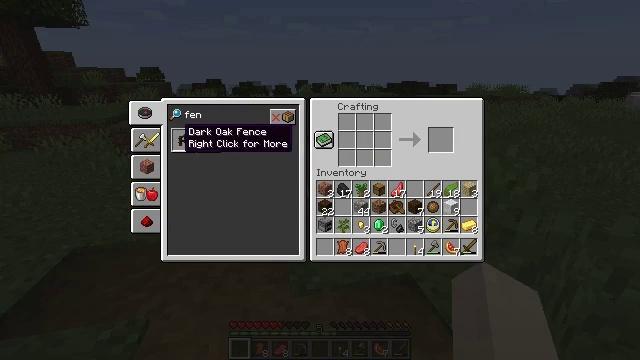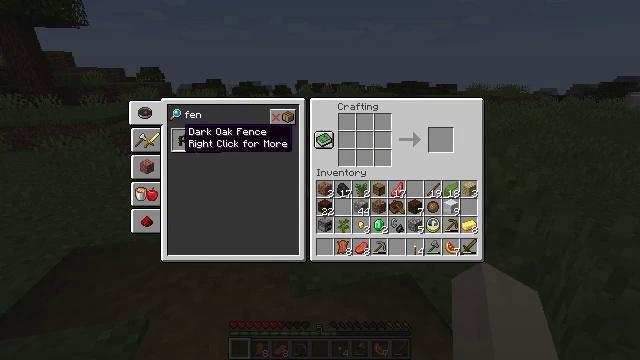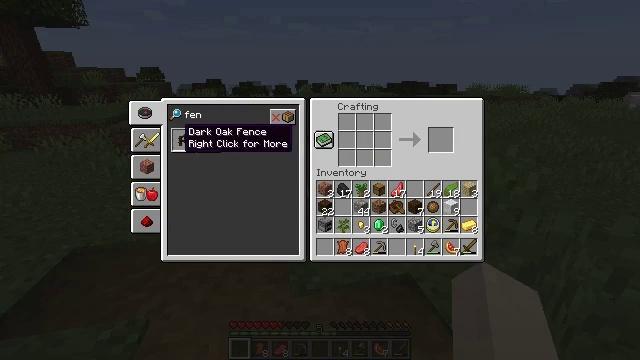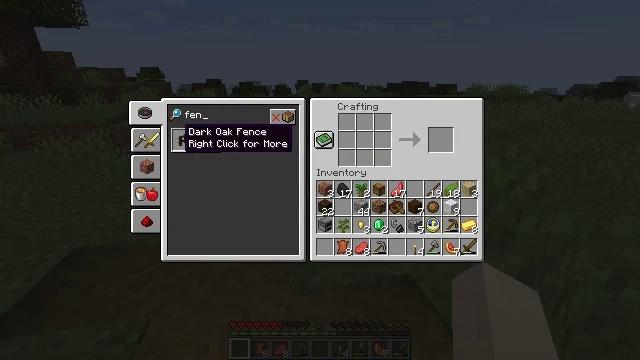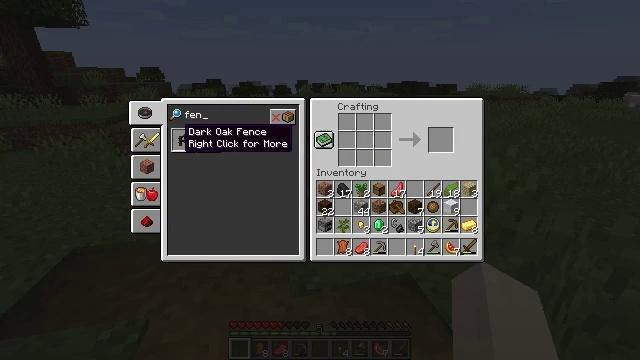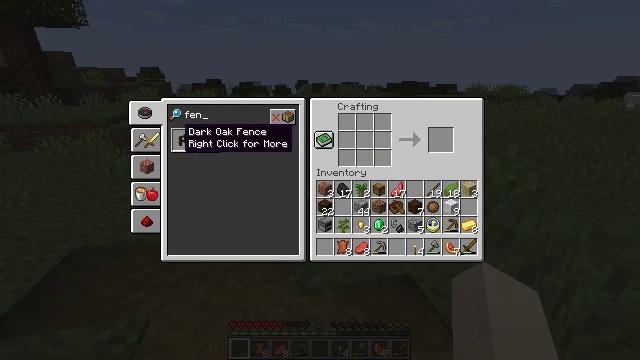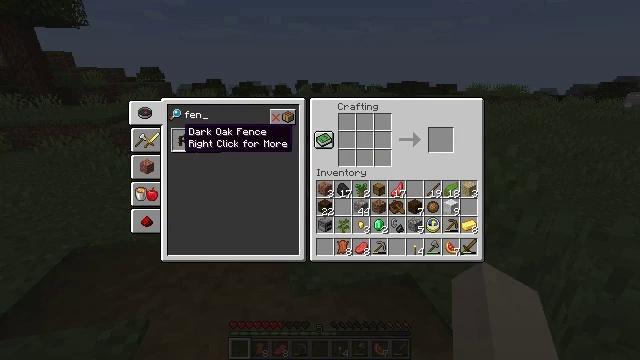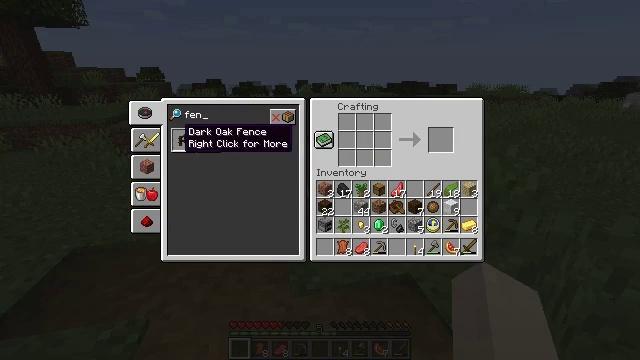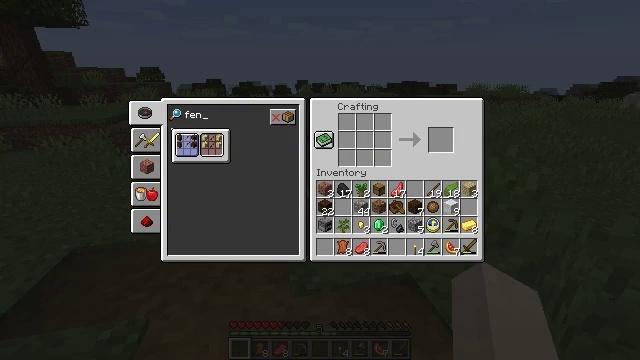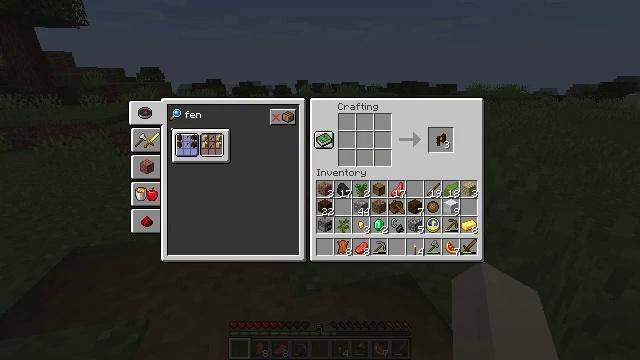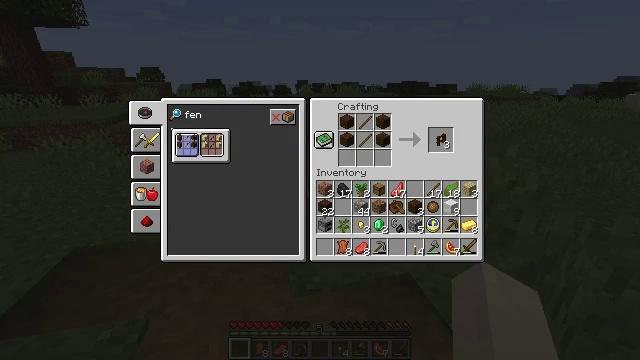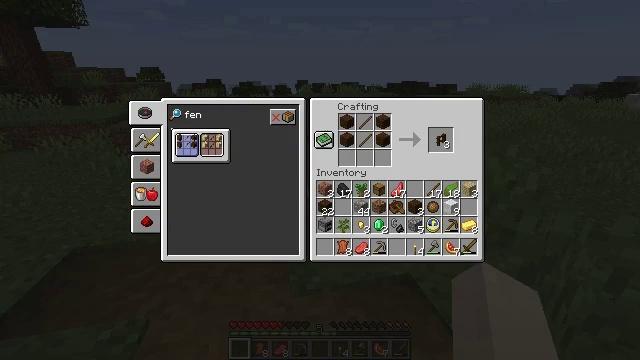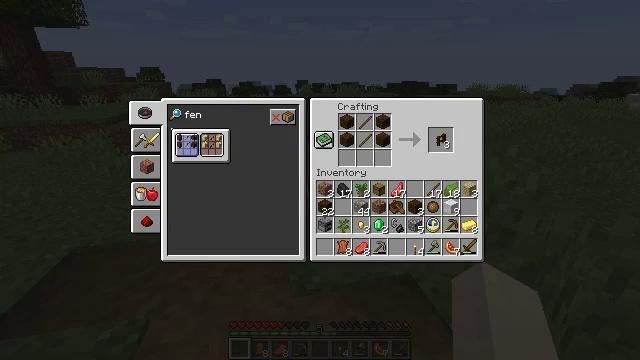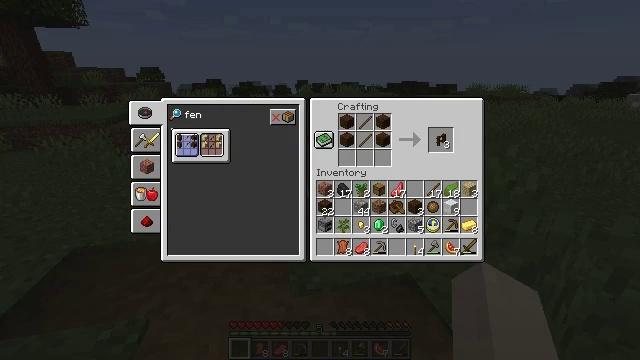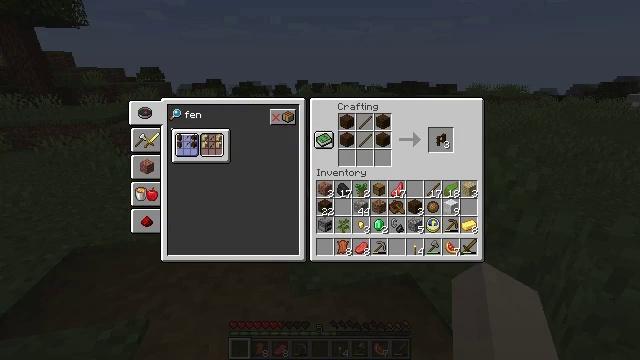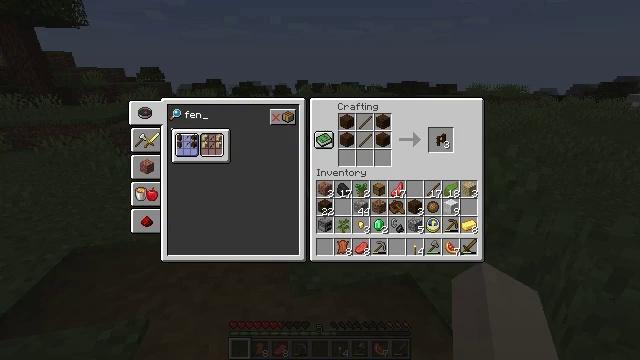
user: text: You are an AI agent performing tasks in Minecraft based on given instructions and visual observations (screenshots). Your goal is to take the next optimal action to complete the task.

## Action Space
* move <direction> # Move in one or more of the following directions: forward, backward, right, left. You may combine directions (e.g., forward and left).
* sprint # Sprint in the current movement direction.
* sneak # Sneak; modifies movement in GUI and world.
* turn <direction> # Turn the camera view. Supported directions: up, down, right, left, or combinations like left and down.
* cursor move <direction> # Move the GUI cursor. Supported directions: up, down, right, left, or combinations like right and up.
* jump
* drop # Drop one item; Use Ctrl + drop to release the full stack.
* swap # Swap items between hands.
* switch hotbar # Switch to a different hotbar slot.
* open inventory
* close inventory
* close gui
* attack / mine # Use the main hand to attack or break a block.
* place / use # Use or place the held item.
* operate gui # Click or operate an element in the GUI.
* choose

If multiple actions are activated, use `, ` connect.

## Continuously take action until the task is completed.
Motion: motion action
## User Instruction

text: Craft a dark oak fence to use in your build.
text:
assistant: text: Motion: no_op
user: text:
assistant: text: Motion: no_op
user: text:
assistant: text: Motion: no_op
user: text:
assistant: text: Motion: attack / mine
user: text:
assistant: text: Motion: attack / mine
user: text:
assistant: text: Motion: no_op
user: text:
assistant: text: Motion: no_op
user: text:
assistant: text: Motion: use / place
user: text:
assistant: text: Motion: use / place
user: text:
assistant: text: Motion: use / place
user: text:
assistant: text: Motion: no_op
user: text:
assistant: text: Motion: no_op
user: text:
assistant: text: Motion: no_op
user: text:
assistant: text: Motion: no_op
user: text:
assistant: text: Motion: attack / mine
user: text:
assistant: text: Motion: attack / mine
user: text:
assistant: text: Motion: attack / mine
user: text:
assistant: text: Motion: attack / mine
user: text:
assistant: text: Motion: attack / mine
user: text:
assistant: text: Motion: attack / mine
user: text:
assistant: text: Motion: attack / mine
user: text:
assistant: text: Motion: no_op
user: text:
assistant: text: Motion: attack / mine
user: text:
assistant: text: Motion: attack / mine
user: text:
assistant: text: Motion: attack / mine
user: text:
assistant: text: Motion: no_op
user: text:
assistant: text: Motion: attack / mine
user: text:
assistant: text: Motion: attack / mine
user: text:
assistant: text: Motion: attack / mine
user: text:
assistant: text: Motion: attack / mine